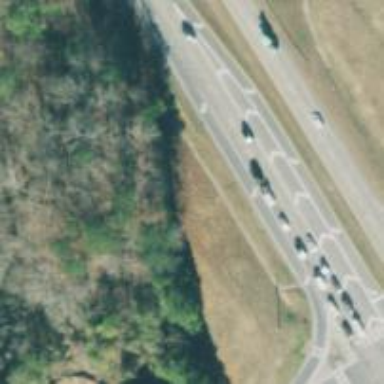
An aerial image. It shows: Trunk highway.